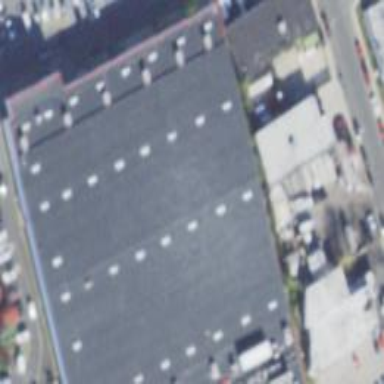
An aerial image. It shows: Wholesale shop located inside building.